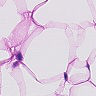
Metastatic tissue present: no